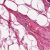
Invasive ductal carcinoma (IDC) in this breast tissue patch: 0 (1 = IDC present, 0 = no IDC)